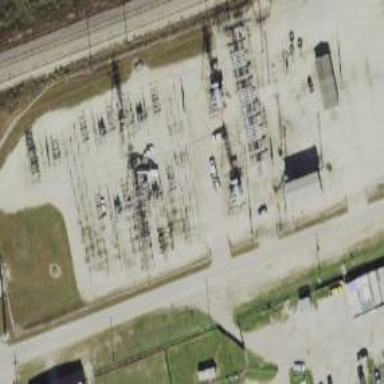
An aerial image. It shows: Switch used for power control.